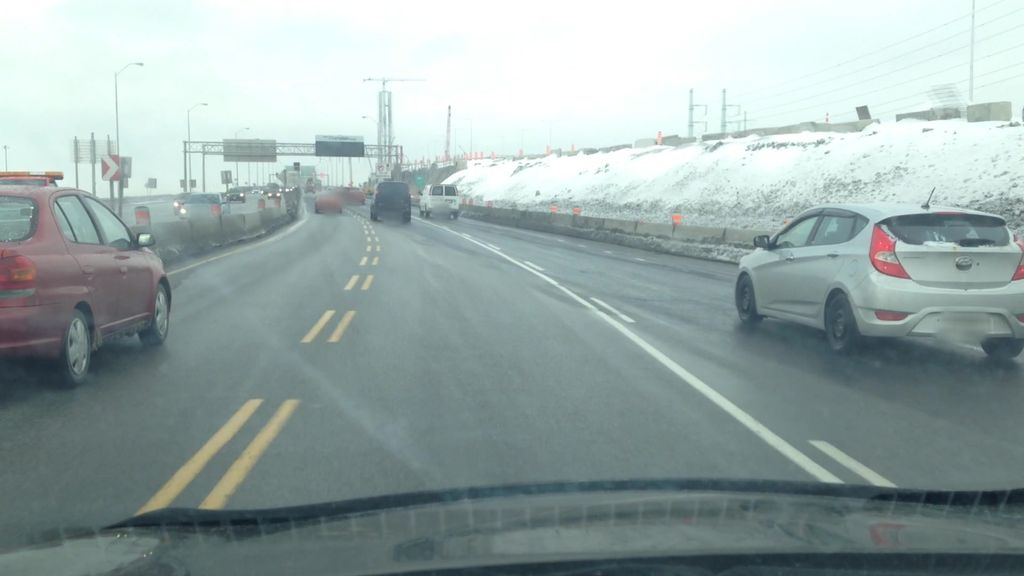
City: montreal